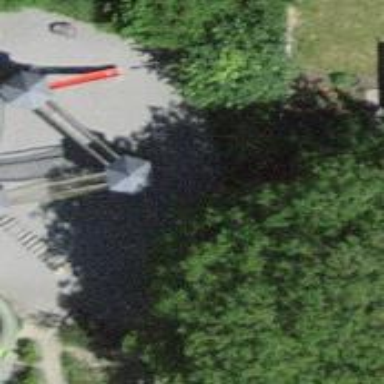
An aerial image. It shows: Playground with slide.